Question: In my organisation, there are a couple of excel functions that return large array like more than 2000 rows and several columns.
Dummy Code / Dummy Example :
'''
{=FunctionThatReturnArray(param1)}
'''
where param1 is the date

I need to retrieve the selling price for the combination " Shoes " " Yellow " for different dates.
I don't want to display an entire array, for every date I'm interested in.
Instead, I would like to display only the value that I need.
I tried to used the Index function as below, but as the combination Shoes/Yellow isn't always at the fifth row, it doesn't work.
'''
{=INDEX(FunctionThatReturnArray(param1),5,4)}
'''
where 5 is the RowNumber and 4 the ColNumber
I believe I need to use the Match Function somehow, but on the 2 different column.
How could I do that without displaying the entire array on my worksheet ?
Thanks in advance and kind regards
Largo
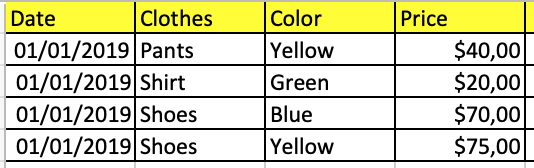
Answer: I'm not sure if this is the answer you want, but you are right, you would have to match on both the 2nd and 3rd columns then index into the 4th column like this:
'''
=INDEX({43466,"Pants","Yellow",40;43466,"Shirt","Green",20;43466,"Shoes","Blue",70;43466,"Shoes","Yellow",75},MATCH(1,
(INDEX({43466,"Pants","Yellow",40;43466,"Shirt","Green",20;43466,"Shoes","Blue",70;43466,"Shoes","Yellow",75},0,2)=B2)*
(INDEX({43466,"Pants","Yellow",40;43466,"Shirt","Green",20;43466,"Shoes","Blue",70;43466,"Shoes","Yellow",75},0,3)=C2),0),4)
'''
Where I have used an array constant to test it, you would need multiple references to your Array Function to achieve this.
<URL>
BTW the 43466 is the number representation of 1/1/2019.